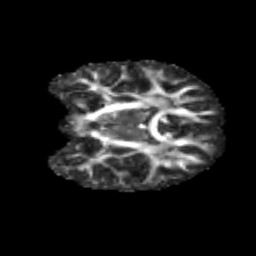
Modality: FA
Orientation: coronal
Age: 11
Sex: male
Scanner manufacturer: siemens
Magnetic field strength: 3 T
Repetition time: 3.8 s
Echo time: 0.07 s